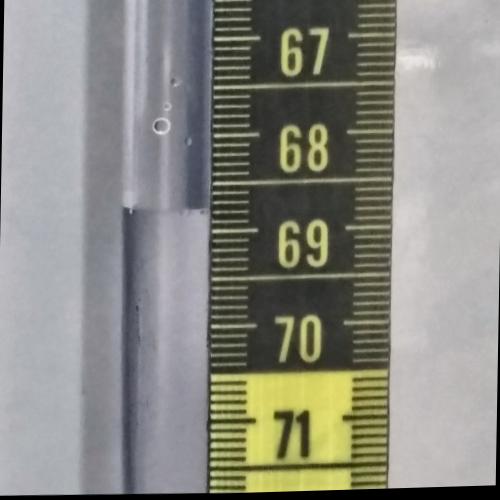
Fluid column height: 68.8 cm